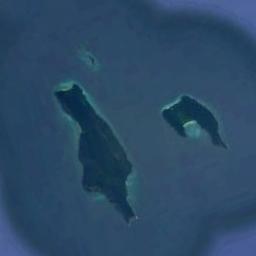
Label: island